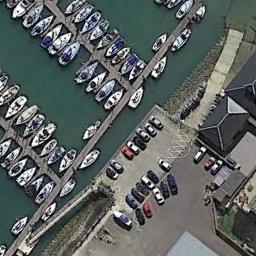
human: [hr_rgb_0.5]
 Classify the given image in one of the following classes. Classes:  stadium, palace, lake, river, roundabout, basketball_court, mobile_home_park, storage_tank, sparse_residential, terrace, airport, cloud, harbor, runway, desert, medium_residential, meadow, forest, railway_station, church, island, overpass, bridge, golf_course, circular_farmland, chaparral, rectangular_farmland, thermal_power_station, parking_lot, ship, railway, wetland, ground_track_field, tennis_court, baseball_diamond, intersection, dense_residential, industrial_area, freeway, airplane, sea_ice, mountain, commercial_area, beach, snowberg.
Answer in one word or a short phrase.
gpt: harbor